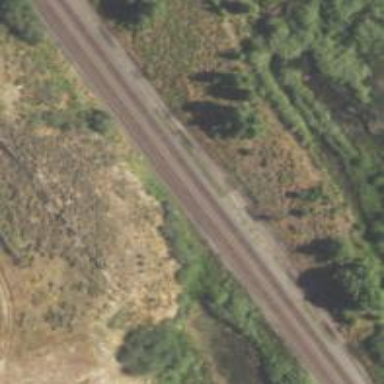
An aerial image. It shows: Railway signal.